Field crop: maize
Growth stage: 2
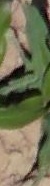
Species: maize